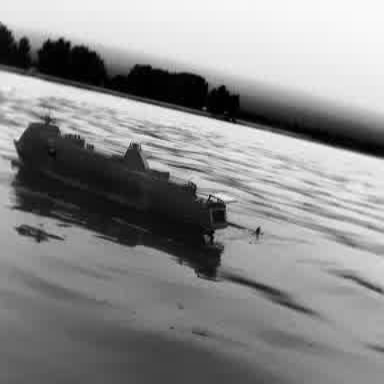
There is a container_ship in the infrared image.